八年级 · 解析几何
如图, 已知点 $B, E, C, F$ 在一条直线上, $B E=C F, A C / / D E, \angle A=\angle D$.

(1) $\triangle A B C$ 与 $\triangle D F E$ 全等吗? 请说明理由;

(2) 若 $B F=20, E C=8$, 求 $B C$ 的长.
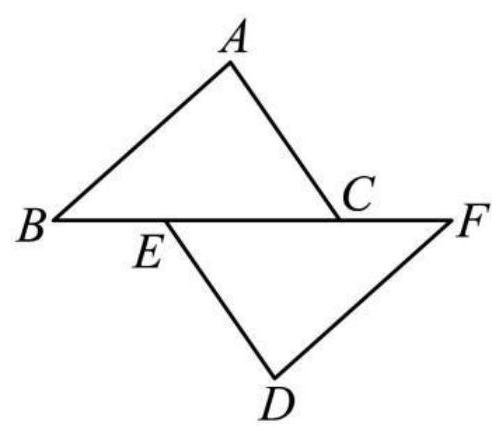
答案: 解: (1) $\triangle A B C \cong \triangle D F E$, 理由如下:

$\because A C / / D E$,

$\therefore \angle A C B=\angle D E F$,

$\because B E=C F$,

$\therefore B E+C E=C F+C E$, 即 $B C=F E$,

又 $\because \angle A=\angle D$,

$\therefore \triangle A B C \cong \triangle D F E(\mathrm{AAS})$

(2) 解: $\because B F=20, E C=8$,

$\therefore B E+C F=B F-C E=12$,

又 $\because B E=C F$,

$\therefore B E=C F=6$,

$\therefore B C=B E+C E=14$.